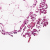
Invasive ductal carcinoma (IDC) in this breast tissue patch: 0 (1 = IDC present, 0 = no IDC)